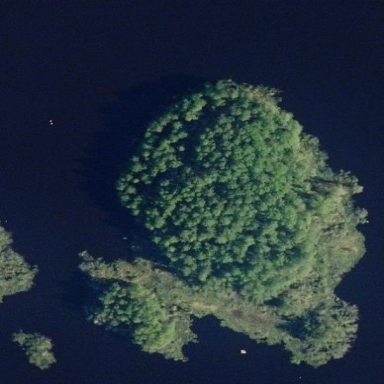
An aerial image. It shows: Islet of deciduous woodland with broadleaved trees.